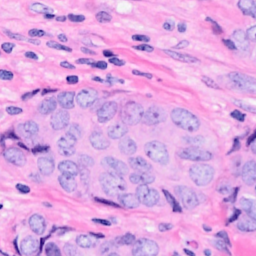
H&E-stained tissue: Breast